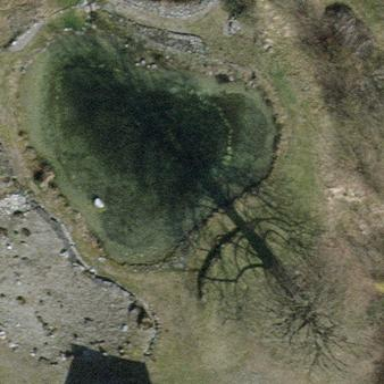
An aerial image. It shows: Pond surrounded by natural water.